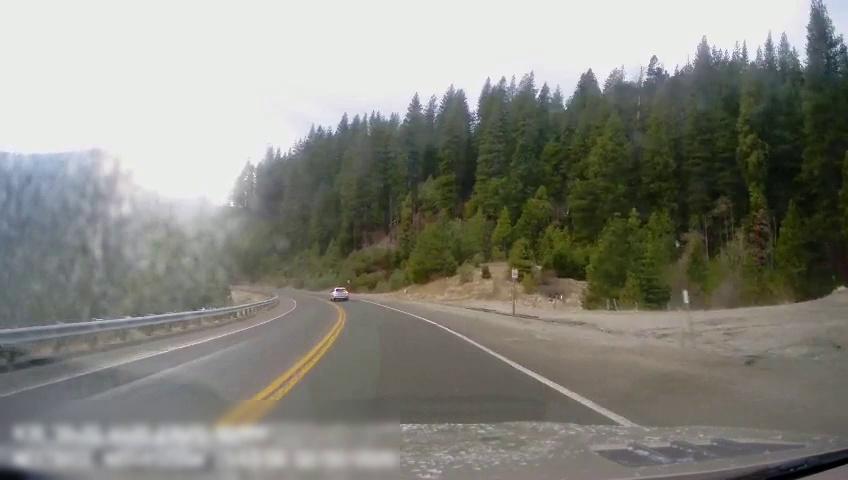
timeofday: Day
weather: Sunny
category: Drivable Space
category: Vehicles | SUV
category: Lanes | Alternate Lane
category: Lanes | Current Lane
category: Lanes | Opposite Lane
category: Lanes | Opposite Lane
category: Traffic | Signs